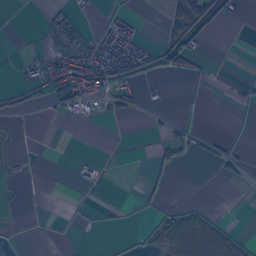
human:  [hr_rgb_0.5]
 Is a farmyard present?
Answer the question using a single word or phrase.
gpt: yes

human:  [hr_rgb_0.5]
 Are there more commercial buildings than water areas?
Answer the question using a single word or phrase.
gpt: yes

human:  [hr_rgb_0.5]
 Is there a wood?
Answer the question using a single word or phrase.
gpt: yes

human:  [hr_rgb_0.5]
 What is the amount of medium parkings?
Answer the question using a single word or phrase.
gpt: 0

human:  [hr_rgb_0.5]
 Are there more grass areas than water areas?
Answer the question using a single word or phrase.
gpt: yes

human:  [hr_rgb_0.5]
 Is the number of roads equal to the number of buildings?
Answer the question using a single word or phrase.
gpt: no

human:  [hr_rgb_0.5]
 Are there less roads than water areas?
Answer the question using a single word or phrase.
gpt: yes

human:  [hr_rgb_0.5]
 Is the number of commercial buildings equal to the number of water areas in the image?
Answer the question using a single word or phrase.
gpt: no

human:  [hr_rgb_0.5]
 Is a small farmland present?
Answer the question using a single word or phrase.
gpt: no

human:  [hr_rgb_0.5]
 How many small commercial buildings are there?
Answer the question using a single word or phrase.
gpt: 32

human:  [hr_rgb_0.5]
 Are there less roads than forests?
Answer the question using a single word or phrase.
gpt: no

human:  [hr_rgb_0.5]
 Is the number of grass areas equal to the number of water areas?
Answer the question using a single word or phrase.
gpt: no

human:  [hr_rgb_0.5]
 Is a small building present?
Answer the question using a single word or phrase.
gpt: yes

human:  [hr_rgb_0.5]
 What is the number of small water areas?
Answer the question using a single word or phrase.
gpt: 11

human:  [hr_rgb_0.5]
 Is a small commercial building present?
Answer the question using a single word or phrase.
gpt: yes

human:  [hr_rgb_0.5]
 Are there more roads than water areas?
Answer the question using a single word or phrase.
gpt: yes

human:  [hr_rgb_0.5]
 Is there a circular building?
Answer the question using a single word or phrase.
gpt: yes

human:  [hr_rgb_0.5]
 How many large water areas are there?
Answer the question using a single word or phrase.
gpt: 17

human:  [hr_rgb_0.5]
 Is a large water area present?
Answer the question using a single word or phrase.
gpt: yes

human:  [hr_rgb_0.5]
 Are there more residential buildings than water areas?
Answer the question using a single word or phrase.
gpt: yes

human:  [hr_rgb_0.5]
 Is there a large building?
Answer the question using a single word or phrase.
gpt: no

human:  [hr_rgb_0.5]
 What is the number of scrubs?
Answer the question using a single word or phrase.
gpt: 7

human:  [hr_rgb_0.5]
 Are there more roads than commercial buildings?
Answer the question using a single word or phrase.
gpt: yes

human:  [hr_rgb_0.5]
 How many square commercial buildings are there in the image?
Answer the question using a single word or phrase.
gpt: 0

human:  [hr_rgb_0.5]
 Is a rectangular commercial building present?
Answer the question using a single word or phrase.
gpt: yes

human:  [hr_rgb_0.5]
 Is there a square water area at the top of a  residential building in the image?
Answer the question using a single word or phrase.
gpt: yes

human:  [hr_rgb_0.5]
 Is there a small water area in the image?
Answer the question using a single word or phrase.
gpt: yes

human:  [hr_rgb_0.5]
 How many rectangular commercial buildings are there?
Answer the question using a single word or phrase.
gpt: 16

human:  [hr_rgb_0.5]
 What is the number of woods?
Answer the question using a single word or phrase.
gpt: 15

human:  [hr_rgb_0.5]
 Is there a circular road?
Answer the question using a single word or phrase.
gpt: no

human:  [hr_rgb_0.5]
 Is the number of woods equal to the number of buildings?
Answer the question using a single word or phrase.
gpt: no

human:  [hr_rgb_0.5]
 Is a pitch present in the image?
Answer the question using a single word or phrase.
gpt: yes

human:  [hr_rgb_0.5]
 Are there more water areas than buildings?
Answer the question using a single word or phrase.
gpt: no

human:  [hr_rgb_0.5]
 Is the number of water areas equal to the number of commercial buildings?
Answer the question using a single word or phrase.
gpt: no

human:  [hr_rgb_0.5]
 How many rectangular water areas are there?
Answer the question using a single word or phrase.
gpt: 9

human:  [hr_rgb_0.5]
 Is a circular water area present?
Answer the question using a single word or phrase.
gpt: yes